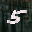
Label: 5